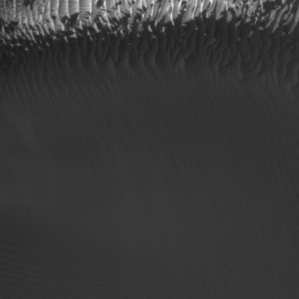
Label: frost